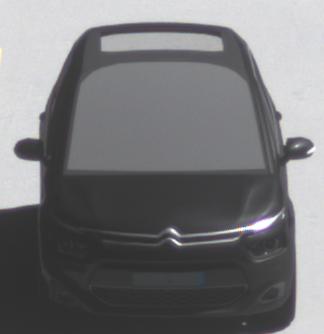
Make: Citroen
Model: Grand C4 Picasso VTi 120
Detailed model: Grand C4 Picasso (II)
Model produced from: 2013/10
Model produced until: 2015/02
Doors: 5
Color: black
Road condition: dry road
Daytime: midday
Contrast: high contrast